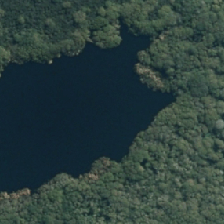
Land cover: lake_pond